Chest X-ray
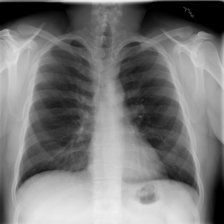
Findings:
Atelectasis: negative
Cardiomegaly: negative
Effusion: negative
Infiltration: negative
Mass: positive
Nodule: negative
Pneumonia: negative
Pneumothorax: negative
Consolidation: negative
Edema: negative
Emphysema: negative
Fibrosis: negative
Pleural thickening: negative
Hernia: negative